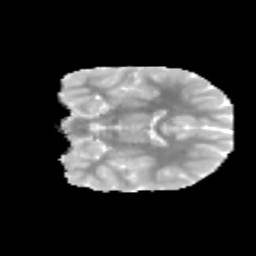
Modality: MD
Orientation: coronal
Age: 10
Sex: male
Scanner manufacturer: siemens
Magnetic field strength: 3 T
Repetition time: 3.8 s
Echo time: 0.07 s